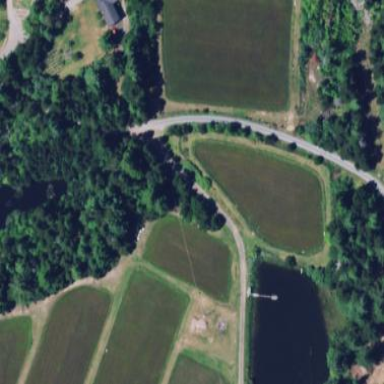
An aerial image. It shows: Farmland with cranberries as the crop.